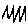
Label: zigzag